Interaction volume radius: 5 \u00c5
Interaction volume height: 20 \u00c5
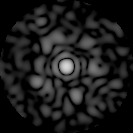
Disorder parameter: 0.8578